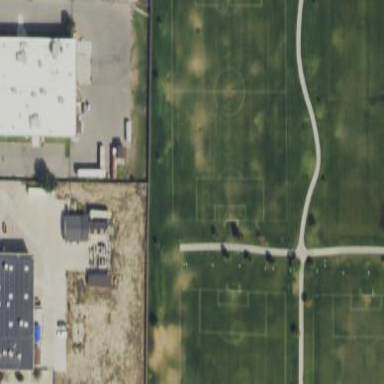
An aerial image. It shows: Soccer pitch for leisure land activities.